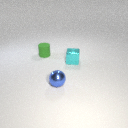
small blue metal sphere in front of small cyan metal cube